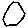
Label: hexagon